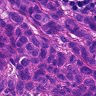
Metastatic tissue present: yes